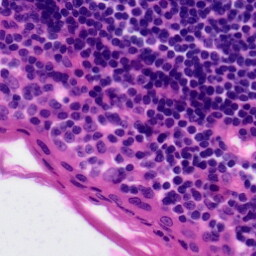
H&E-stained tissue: Tonsil